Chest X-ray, AP view. Patient: 57 years old, sex M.
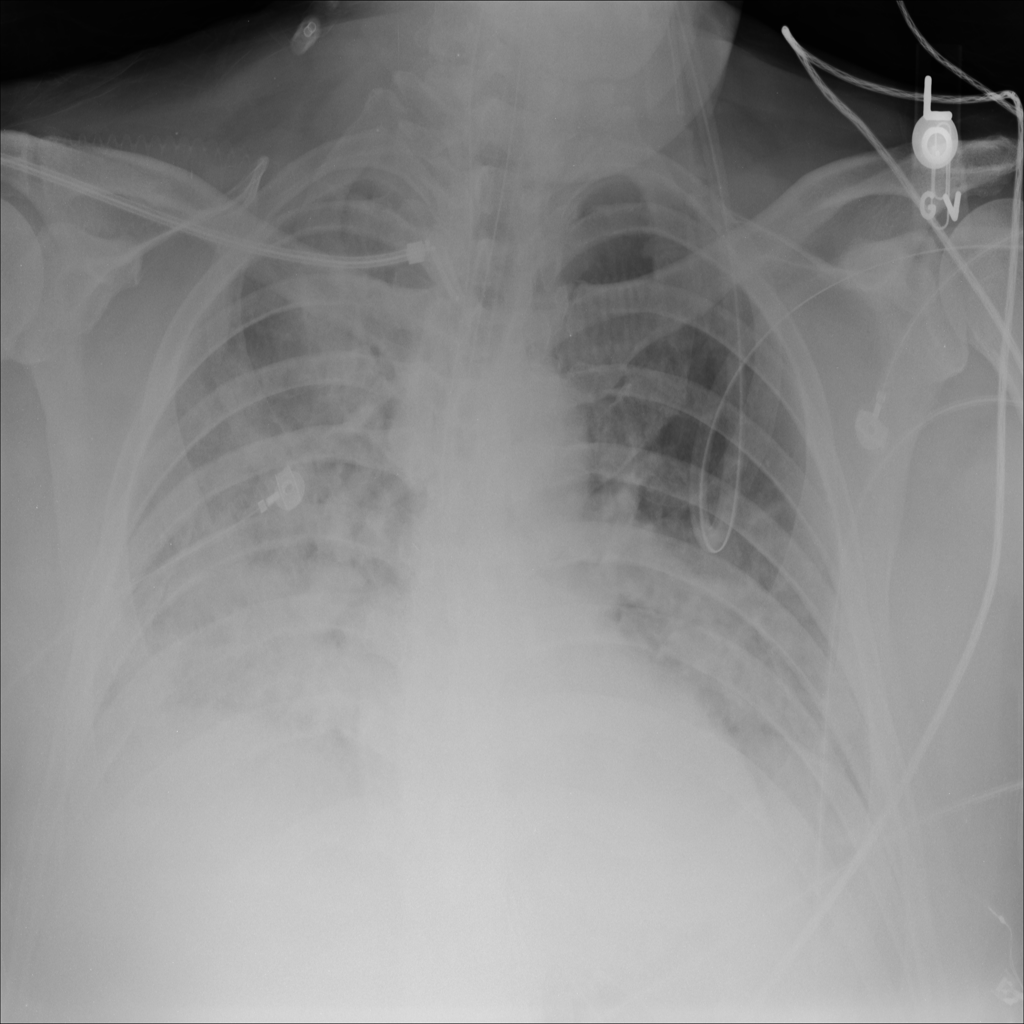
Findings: No Finding